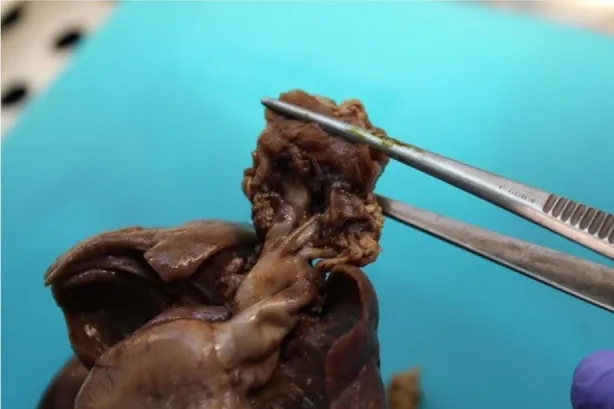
(A) Malposition of the aortic orifice and s shape of the ascending aorta without transposition of great vessels.
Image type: pathology (h&e)